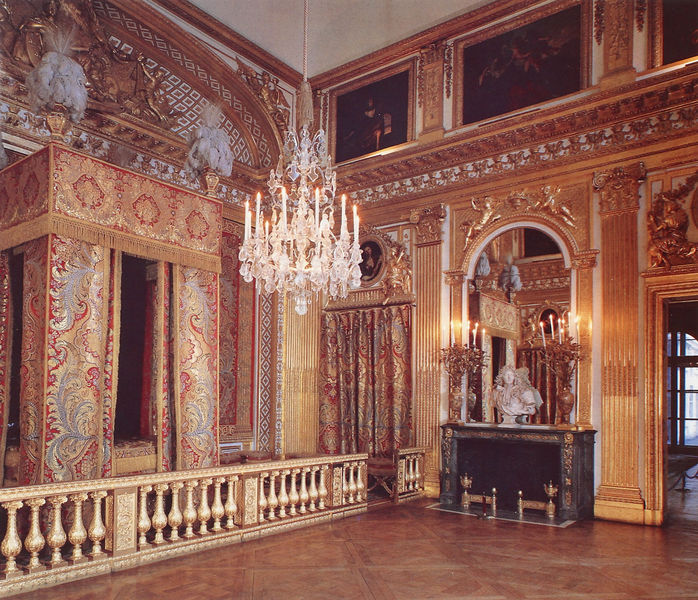
Titel: Schloss Versailles
Künstler: Louis Le Vau
Standort: Versailles (EU - F)
Schlagwörter: gemälde, tür, barock, spiegel, gold, kamin, saal, vorhänge, ornamente, bett, schlafzimmer, kerzen, kronleuchter, foto, palast, schranke, himmelbett, luxus, schlafraum, miramare